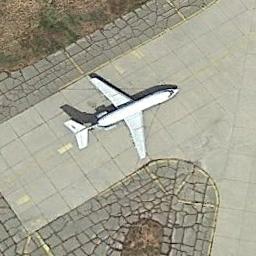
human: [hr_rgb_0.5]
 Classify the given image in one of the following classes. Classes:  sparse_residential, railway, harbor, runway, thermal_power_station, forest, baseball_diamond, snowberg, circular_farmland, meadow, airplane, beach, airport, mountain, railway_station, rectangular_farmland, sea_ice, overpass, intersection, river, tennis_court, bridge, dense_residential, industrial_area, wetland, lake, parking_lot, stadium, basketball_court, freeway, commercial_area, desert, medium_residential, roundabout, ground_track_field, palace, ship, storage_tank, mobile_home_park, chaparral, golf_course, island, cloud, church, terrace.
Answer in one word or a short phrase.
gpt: airplane